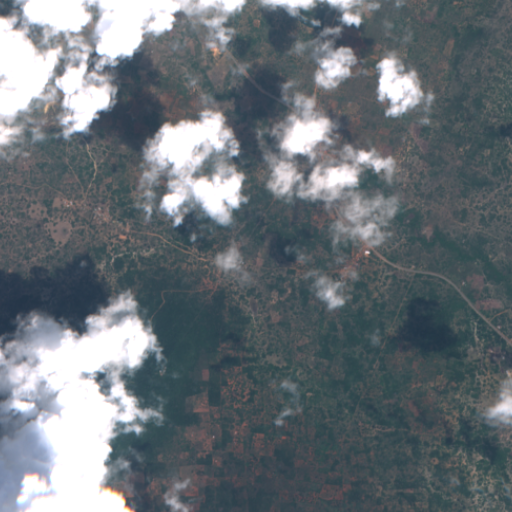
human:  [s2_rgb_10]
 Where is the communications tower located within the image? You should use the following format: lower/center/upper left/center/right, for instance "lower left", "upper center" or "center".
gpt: The communications tower is located in the lower left of the image.
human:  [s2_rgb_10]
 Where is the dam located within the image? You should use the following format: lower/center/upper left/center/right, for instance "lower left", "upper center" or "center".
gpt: The dam is located in the upper left of the image.
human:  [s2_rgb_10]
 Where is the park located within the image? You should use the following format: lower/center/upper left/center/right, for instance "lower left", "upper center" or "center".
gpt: The park is located in the center left of the image.
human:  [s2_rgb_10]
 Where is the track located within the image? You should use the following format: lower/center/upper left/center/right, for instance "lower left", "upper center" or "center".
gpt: There is no track in the image.